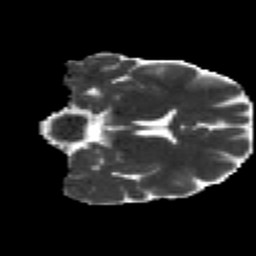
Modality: MD
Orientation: coronal
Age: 35
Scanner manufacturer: siemens
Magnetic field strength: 3 T
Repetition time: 2.2 s
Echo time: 0.084 s